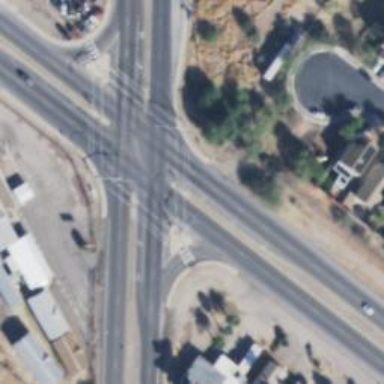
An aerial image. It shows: Marked crossing on the road.